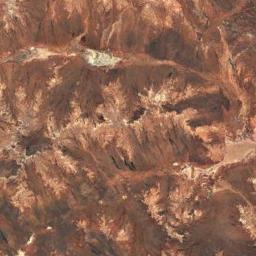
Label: desert